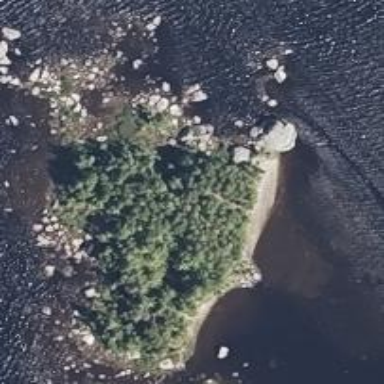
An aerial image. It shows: Island covered with woodland.